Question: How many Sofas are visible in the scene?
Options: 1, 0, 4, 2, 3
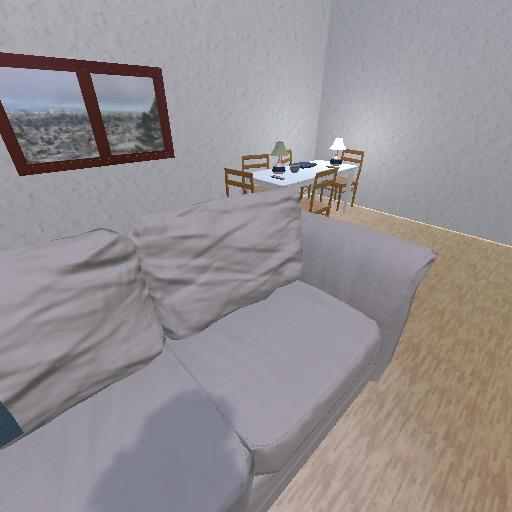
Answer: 1